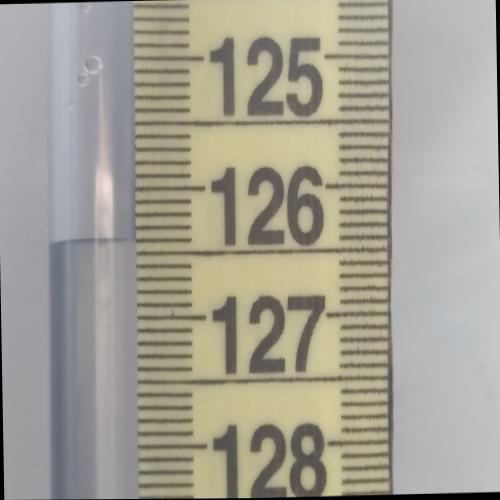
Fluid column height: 126.4 cm